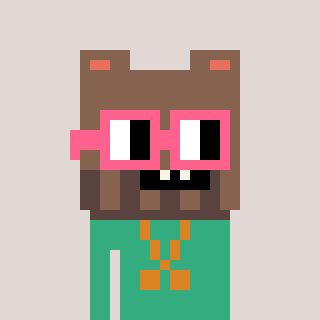
a pixel art character with square pink glasses, a bear-shaped head and a teal-colored body on a warm background